Field crop: maize
Growth stage: 2
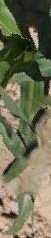
Species: maize